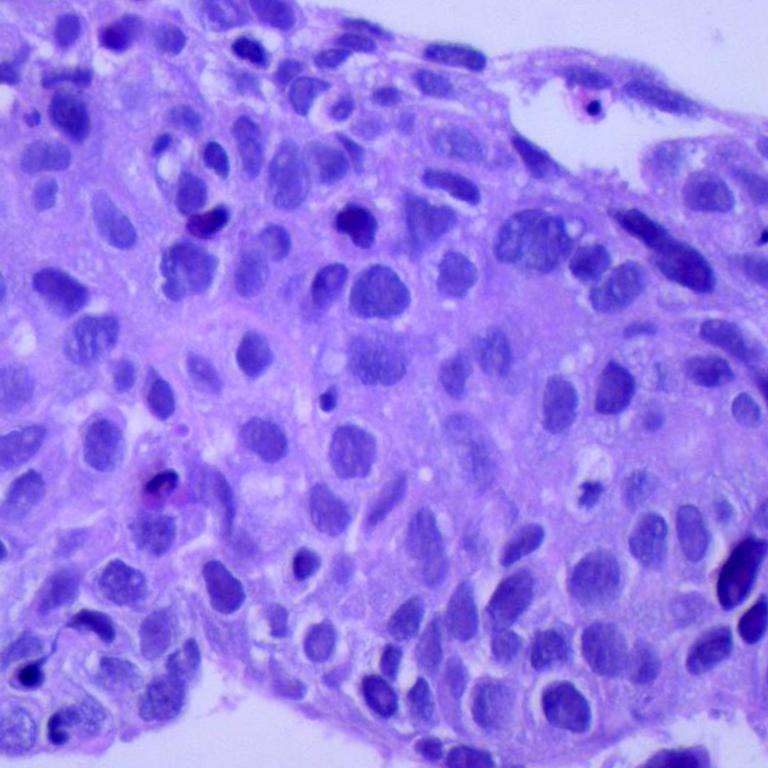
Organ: lung
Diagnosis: squamous carcinomas